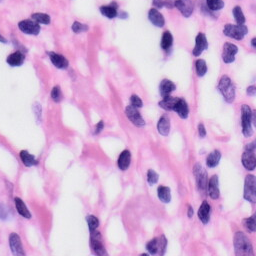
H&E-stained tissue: Skin